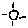
Label: sun